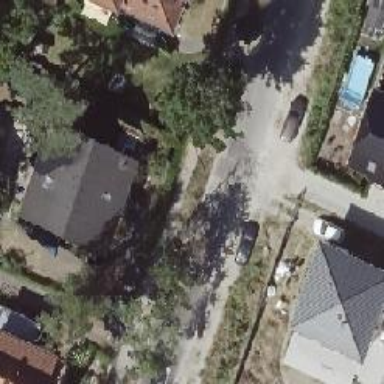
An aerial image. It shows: Residential concrete road with sidewalks on both sides.